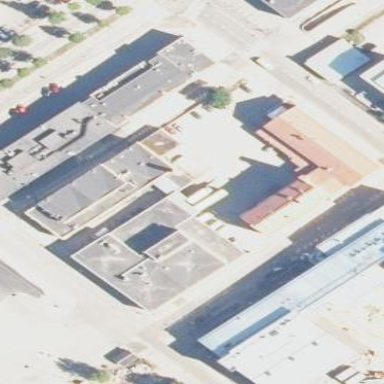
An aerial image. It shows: Commercial building.